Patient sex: M
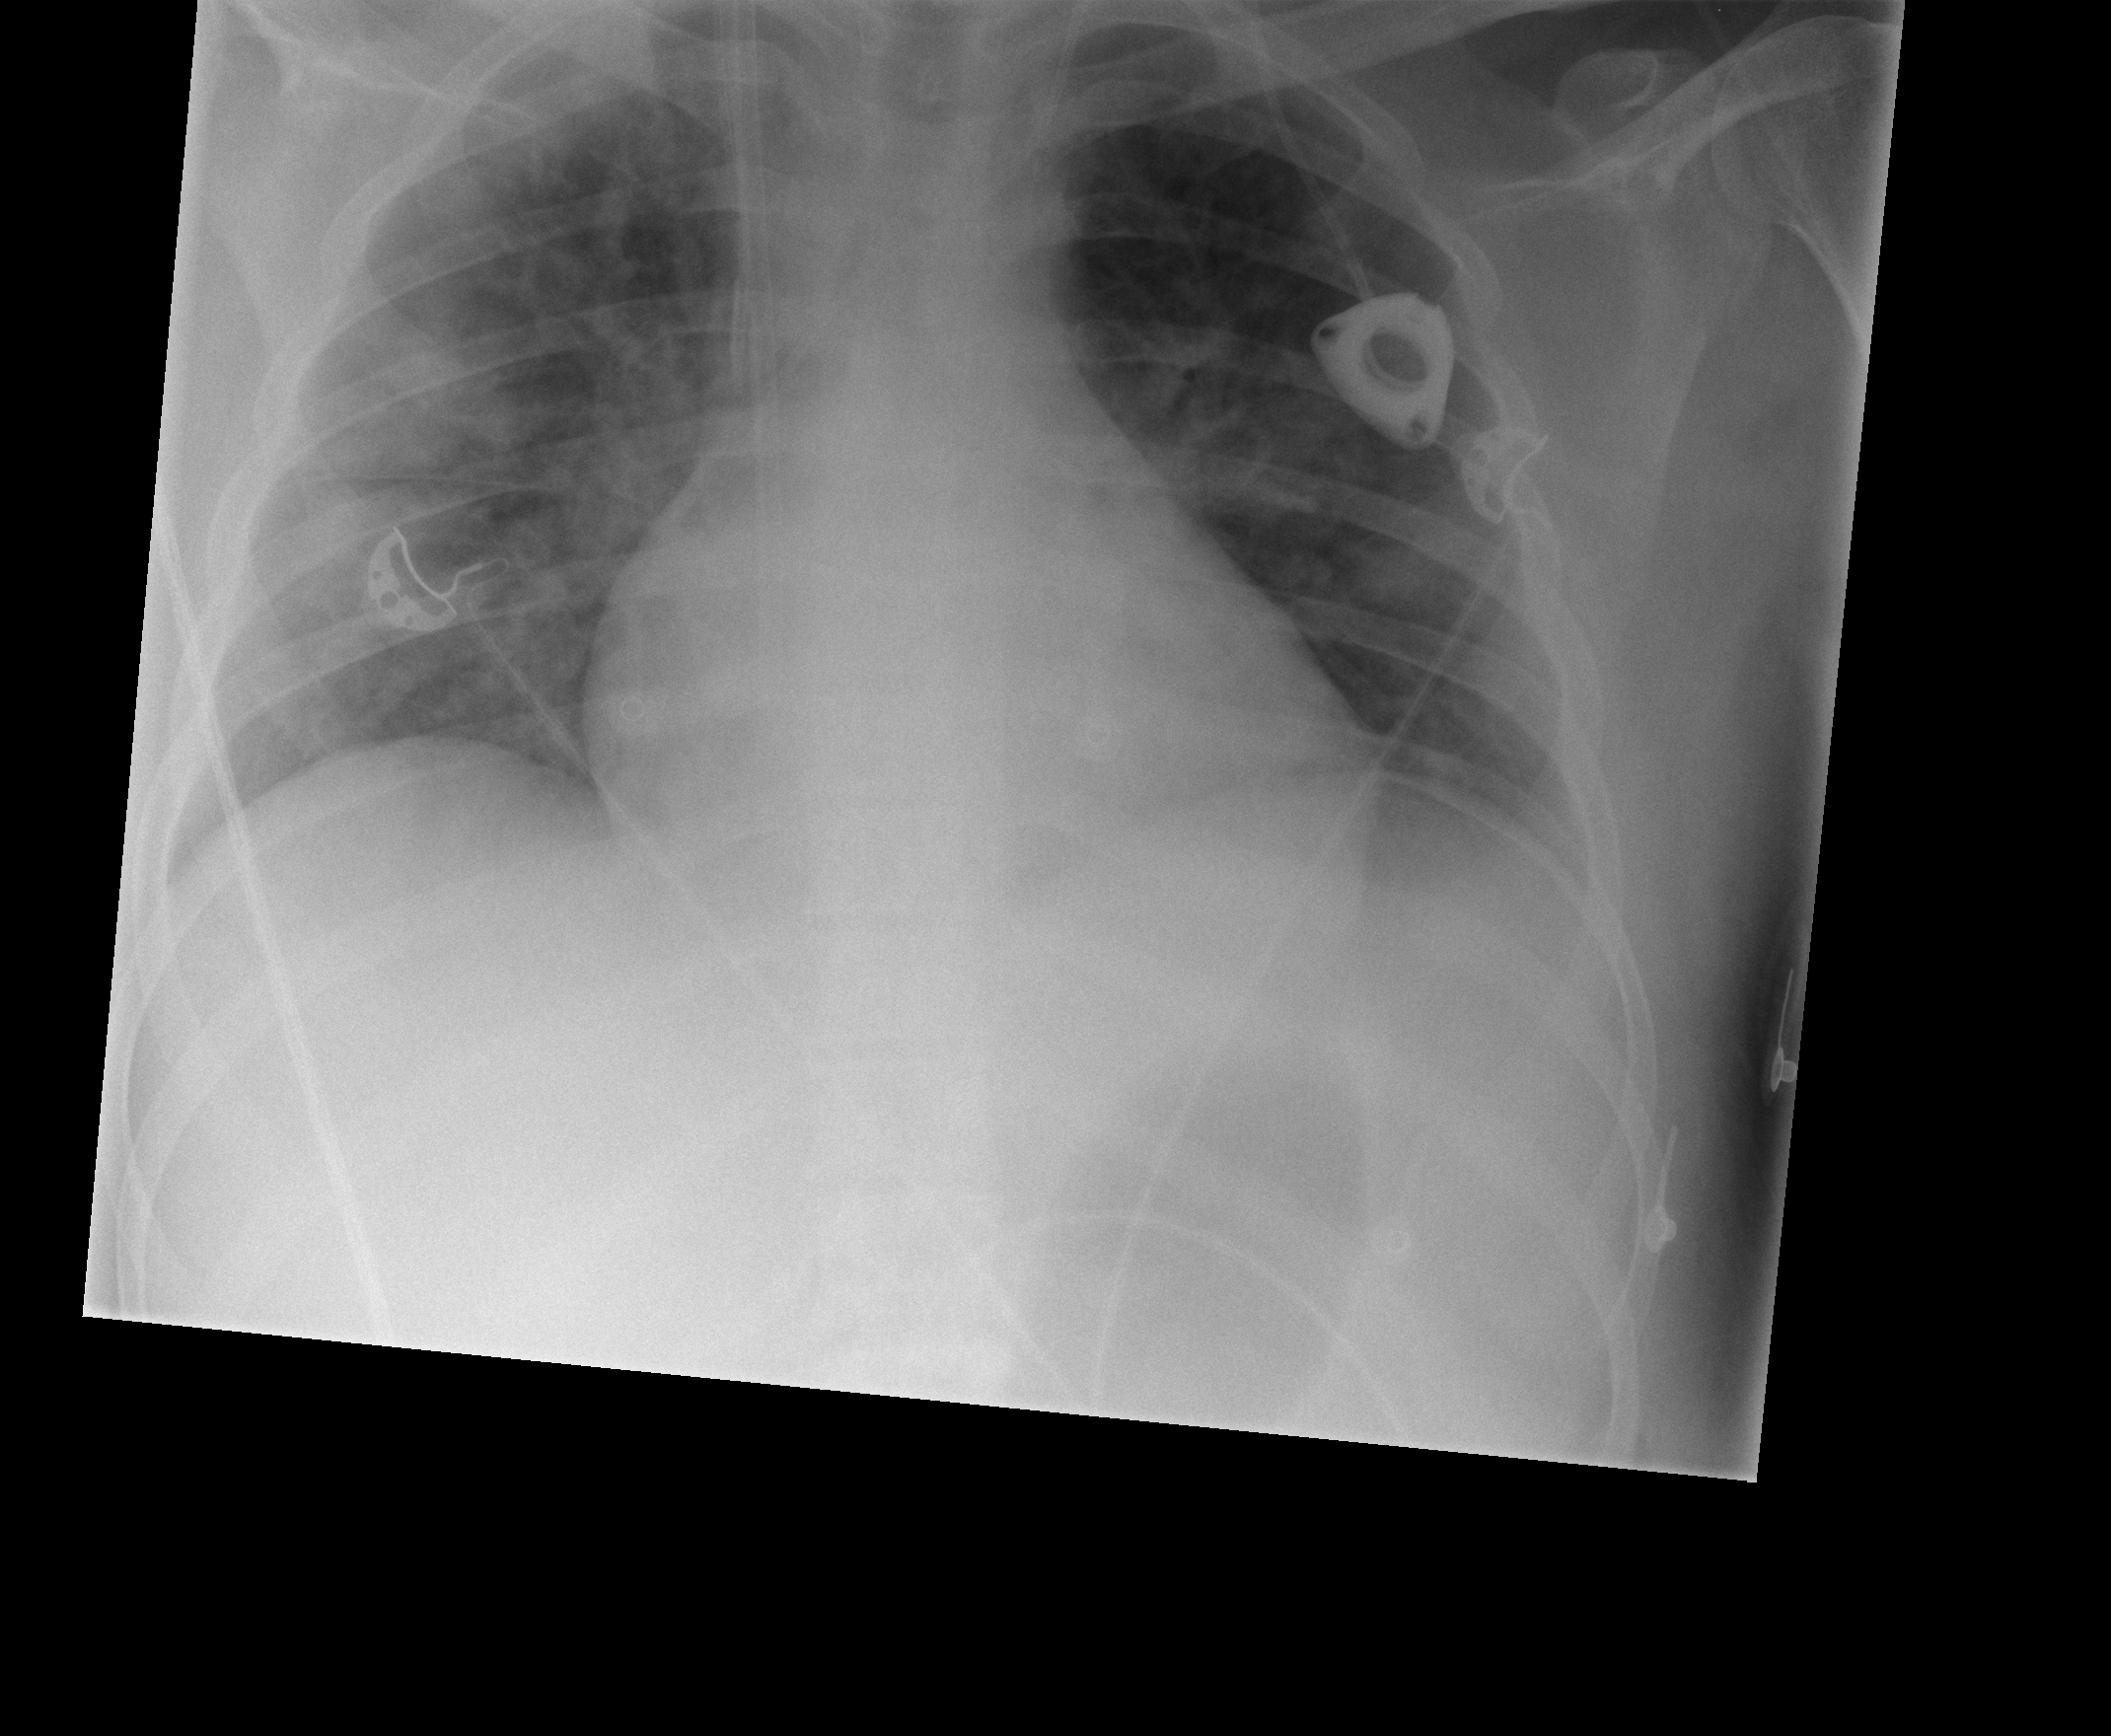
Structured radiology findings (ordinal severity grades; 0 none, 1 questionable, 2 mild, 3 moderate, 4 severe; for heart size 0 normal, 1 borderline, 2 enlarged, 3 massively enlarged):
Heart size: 2
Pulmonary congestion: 0
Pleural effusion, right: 0
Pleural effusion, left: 0
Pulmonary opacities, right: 3
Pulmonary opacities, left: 2
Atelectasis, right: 0
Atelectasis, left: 0